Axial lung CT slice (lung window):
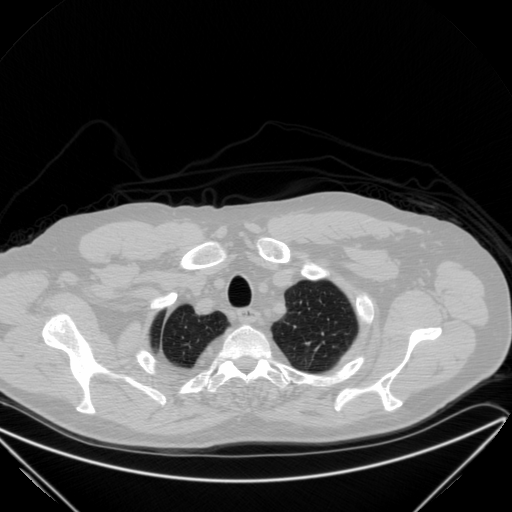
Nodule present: no